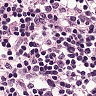
Metastatic tissue present: no